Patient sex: M
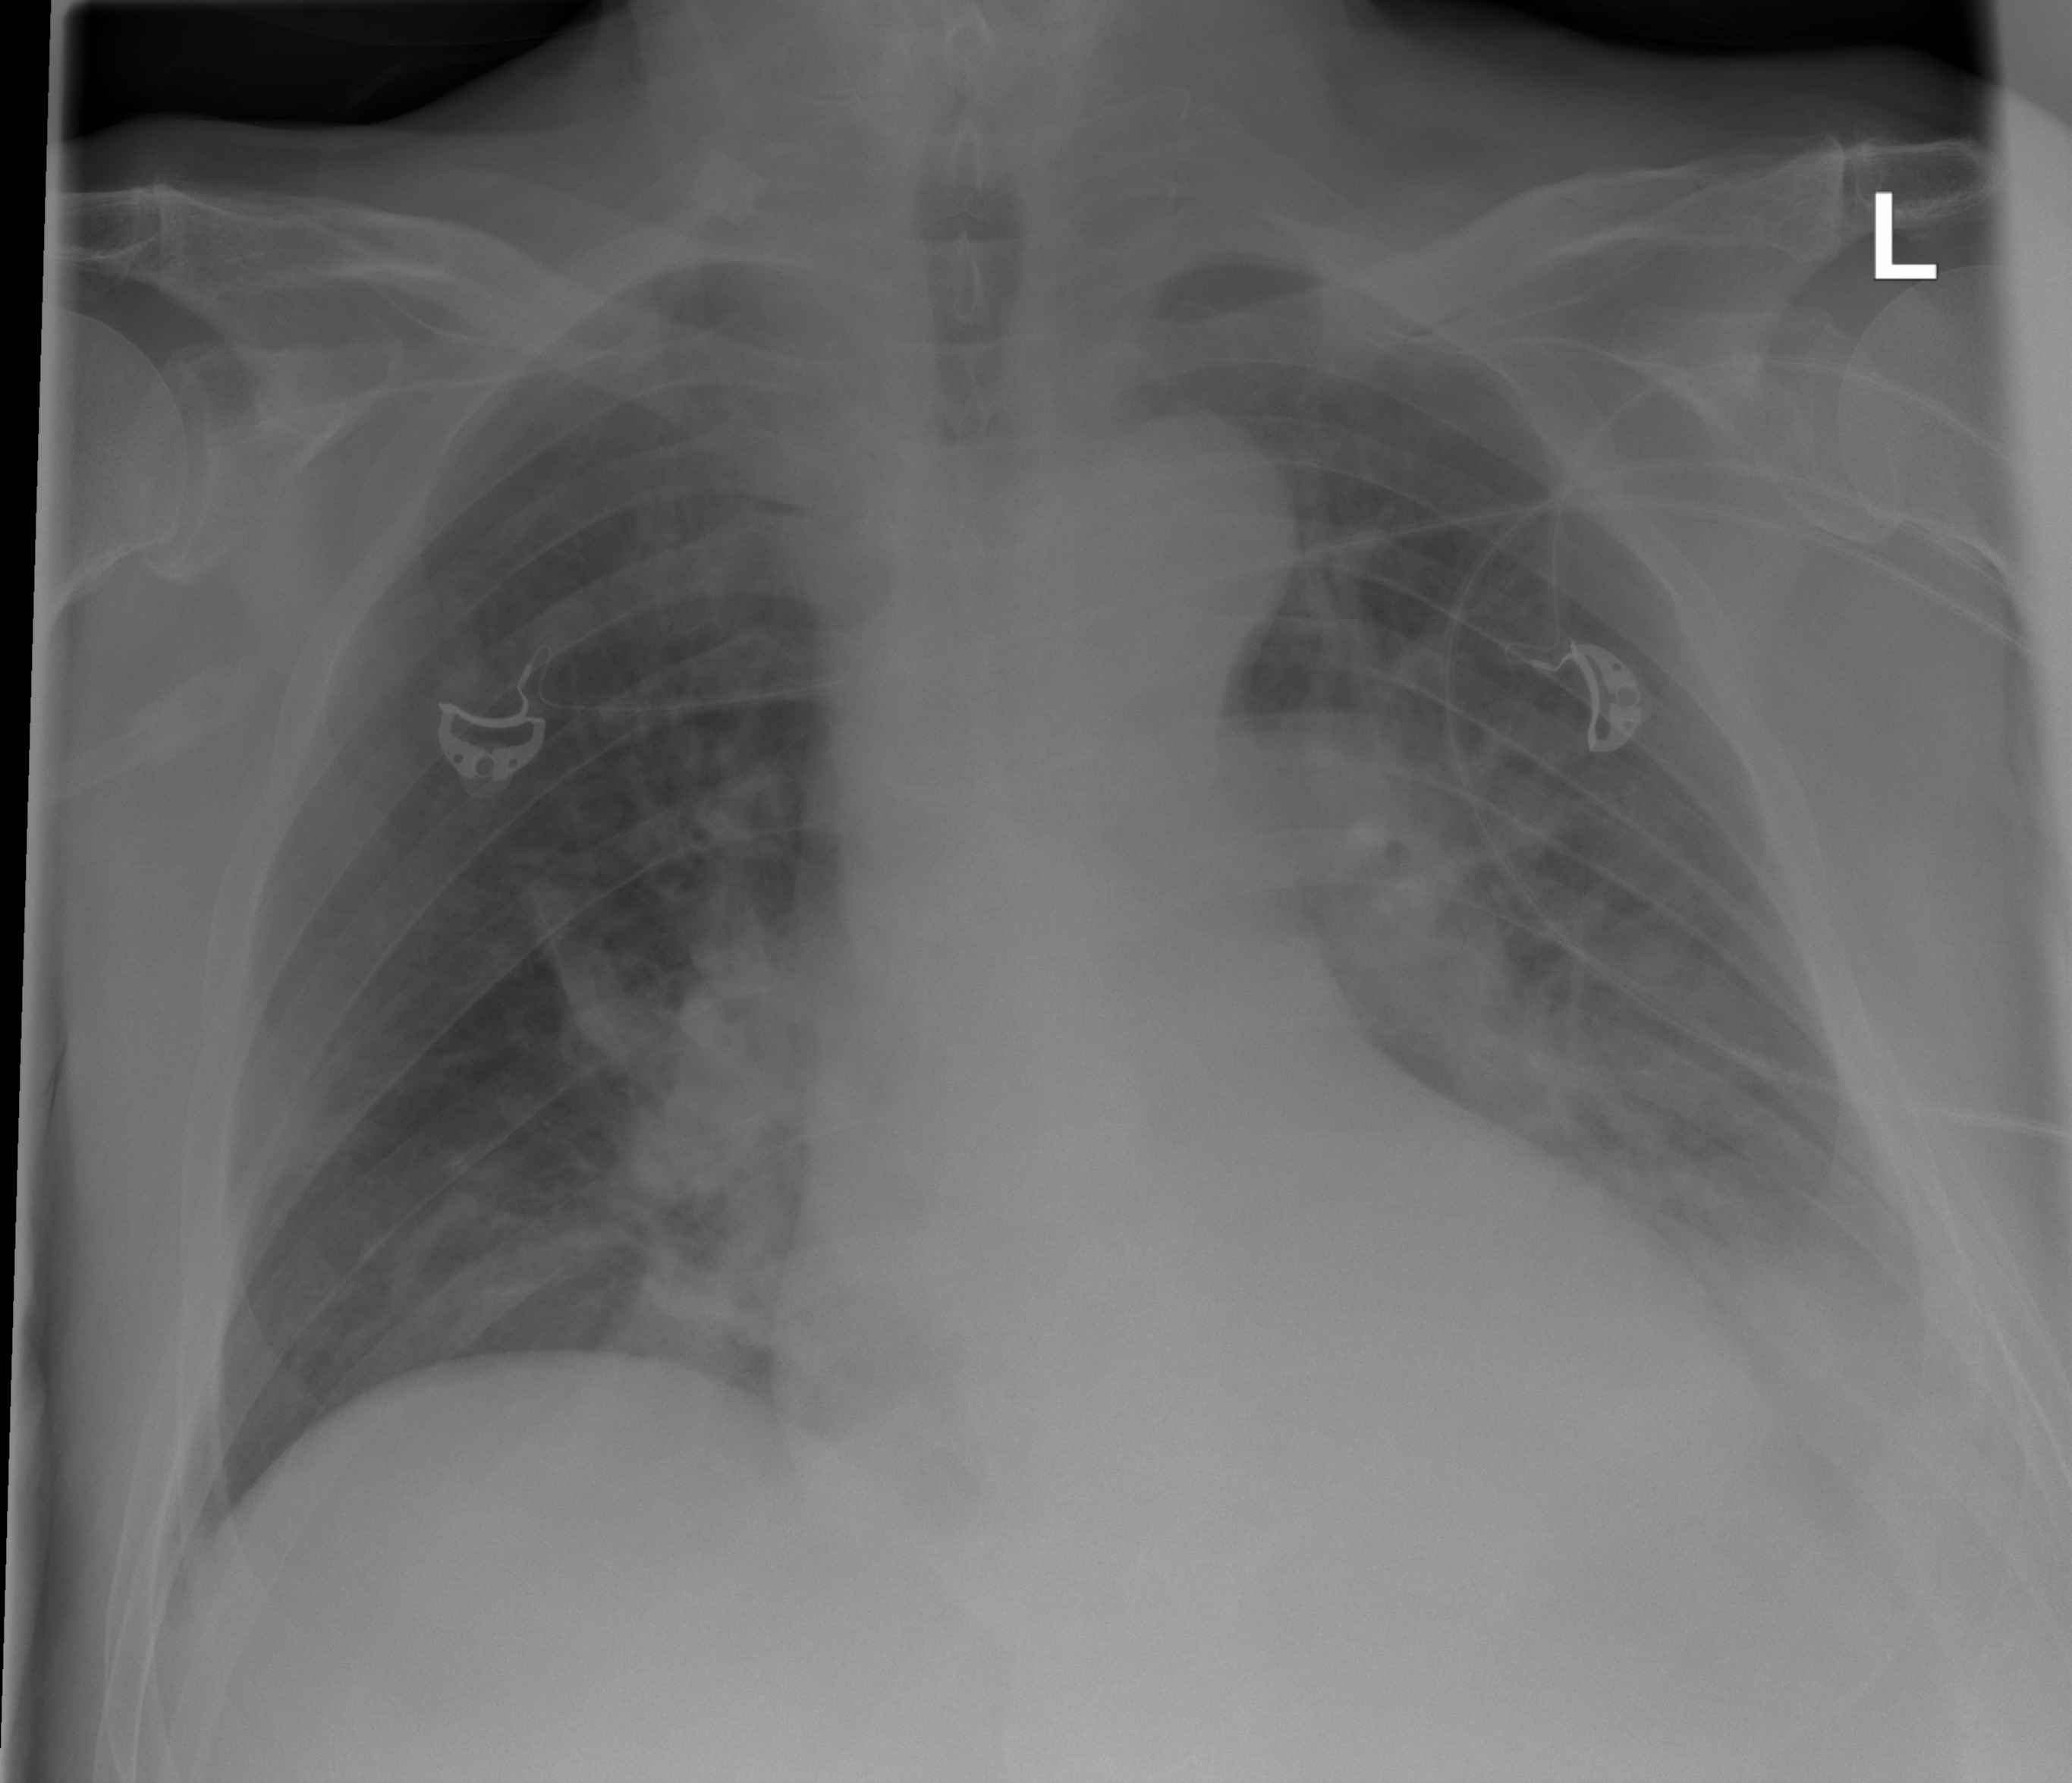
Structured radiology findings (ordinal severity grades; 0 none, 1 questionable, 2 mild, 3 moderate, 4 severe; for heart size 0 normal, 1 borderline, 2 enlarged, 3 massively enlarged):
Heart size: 1
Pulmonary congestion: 2
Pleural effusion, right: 1
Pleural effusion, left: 2
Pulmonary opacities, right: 2
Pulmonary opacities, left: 3
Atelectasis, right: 2
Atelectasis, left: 2